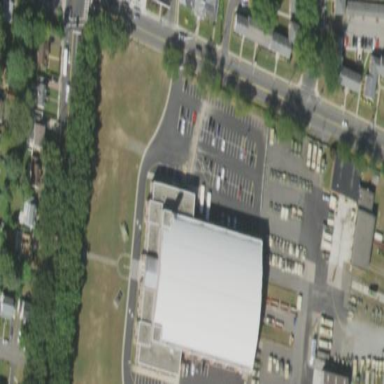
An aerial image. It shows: Building in sports center dedicated to soccer.